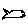
Label: fish